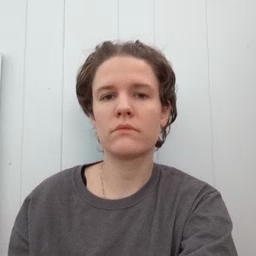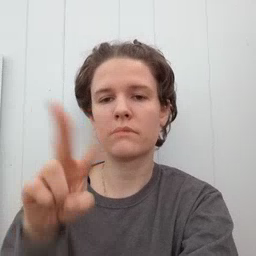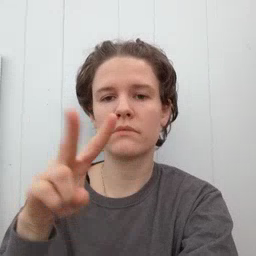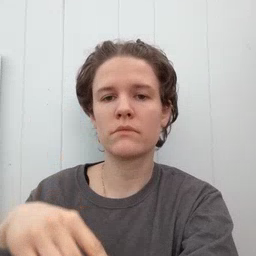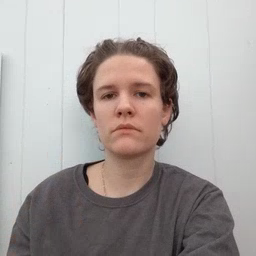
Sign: read